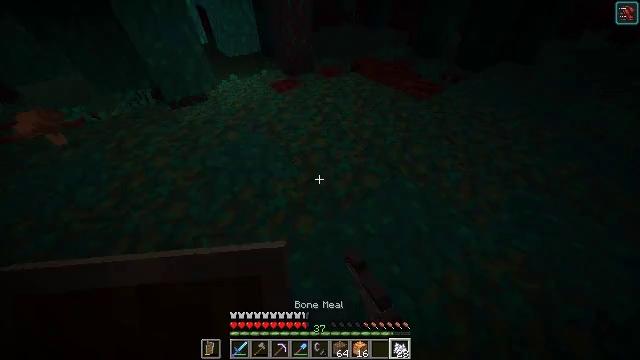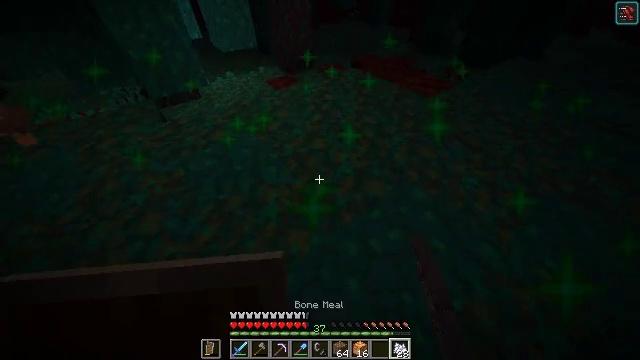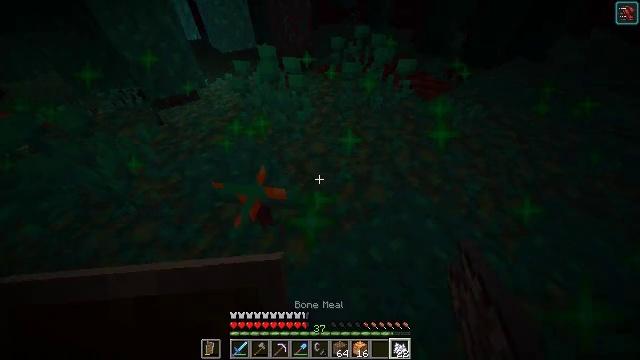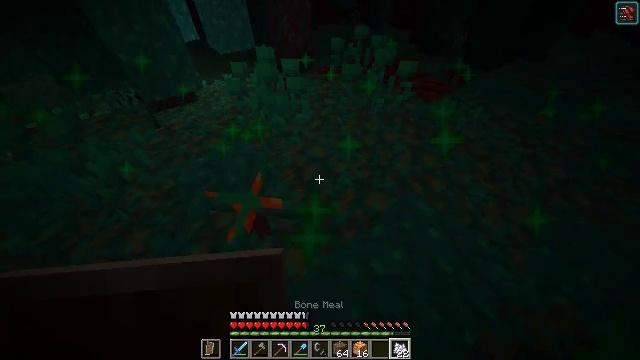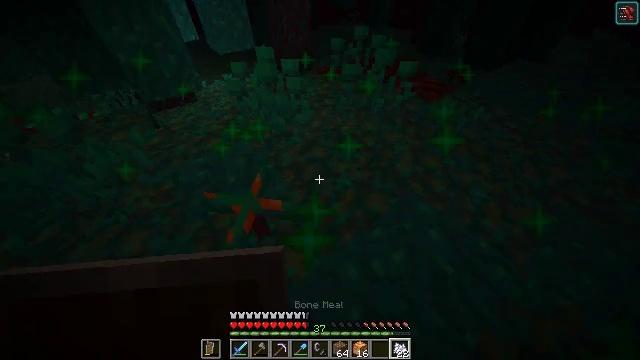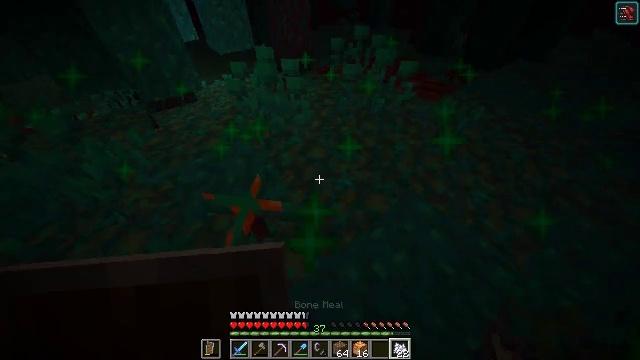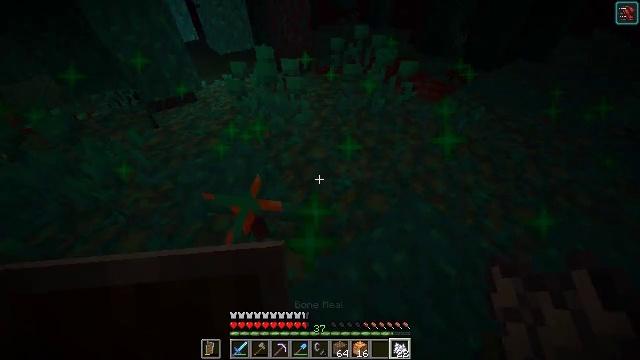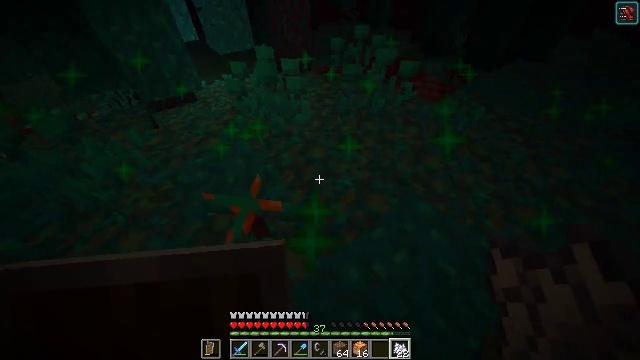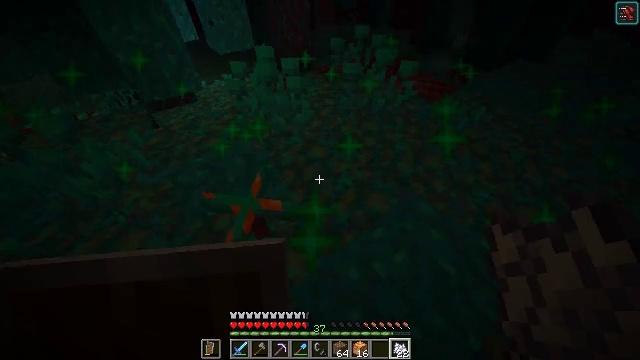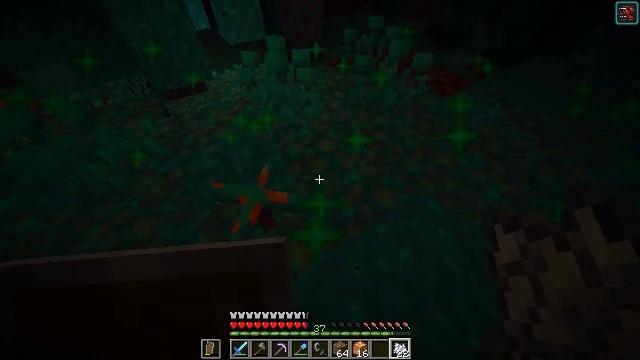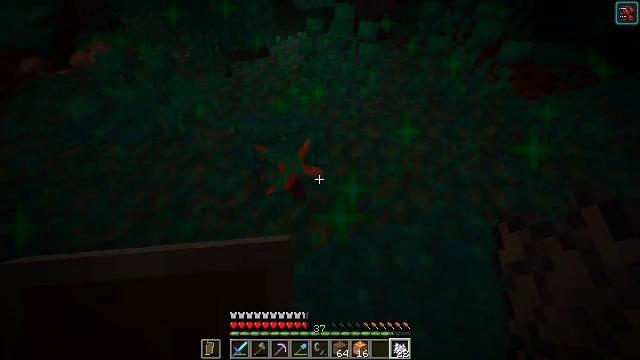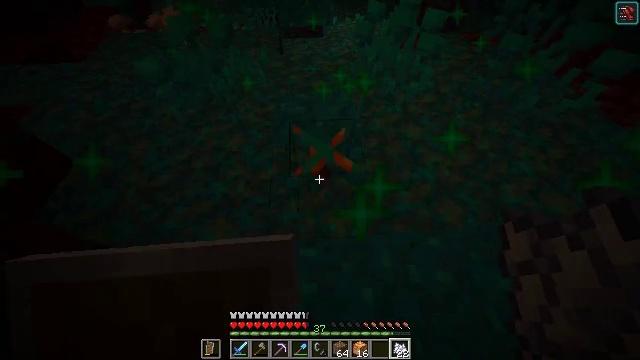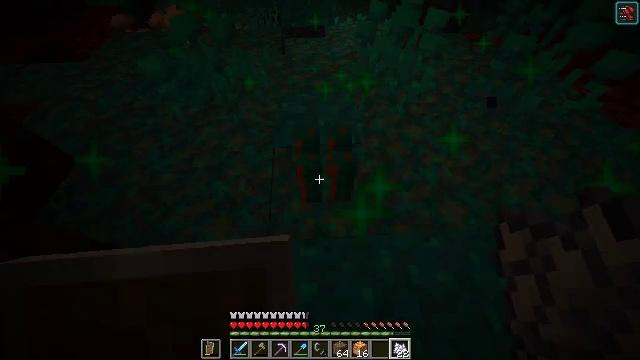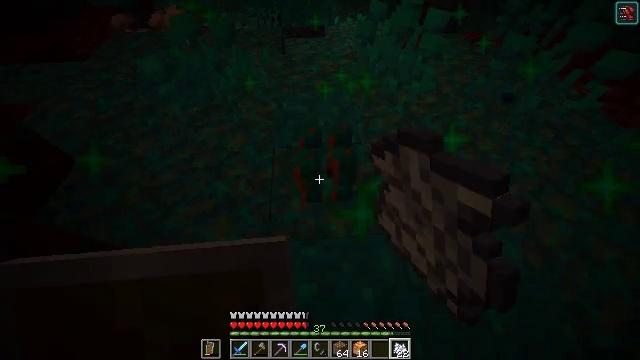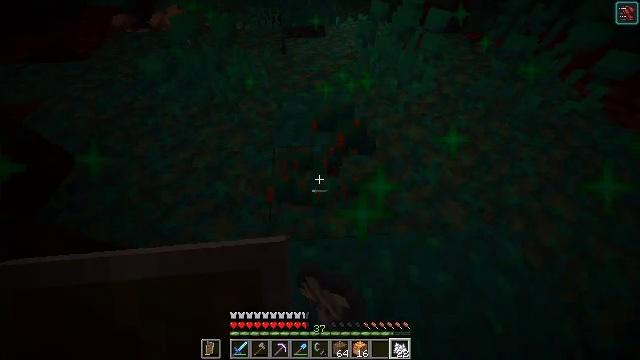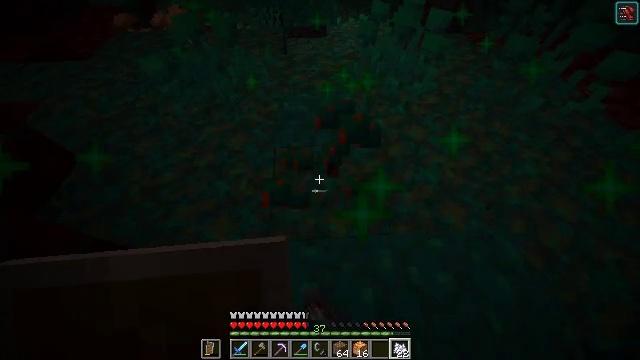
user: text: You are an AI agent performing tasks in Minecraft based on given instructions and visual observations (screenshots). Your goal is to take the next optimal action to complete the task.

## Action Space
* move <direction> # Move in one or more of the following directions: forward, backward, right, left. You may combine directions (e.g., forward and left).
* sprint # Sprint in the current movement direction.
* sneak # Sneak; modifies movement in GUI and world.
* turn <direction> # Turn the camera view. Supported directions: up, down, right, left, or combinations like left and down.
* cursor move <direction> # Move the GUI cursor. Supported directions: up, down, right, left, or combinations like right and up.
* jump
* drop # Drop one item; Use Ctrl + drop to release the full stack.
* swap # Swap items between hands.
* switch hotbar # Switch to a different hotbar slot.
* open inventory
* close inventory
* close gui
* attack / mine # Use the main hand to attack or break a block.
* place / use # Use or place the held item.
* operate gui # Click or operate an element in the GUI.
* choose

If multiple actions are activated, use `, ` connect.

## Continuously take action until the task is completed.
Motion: motion action
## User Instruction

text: Gather warped fungus in the Nether.
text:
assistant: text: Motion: no_op
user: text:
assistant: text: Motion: no_op
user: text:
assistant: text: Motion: no_op
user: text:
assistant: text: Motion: no_op
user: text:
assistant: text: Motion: no_op
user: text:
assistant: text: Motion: no_op
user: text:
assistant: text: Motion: no_op
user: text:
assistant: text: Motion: no_op
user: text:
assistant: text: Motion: turn left and down
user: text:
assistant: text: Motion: turn left and down
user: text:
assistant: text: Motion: turn left and down
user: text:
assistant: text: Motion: attack / mine
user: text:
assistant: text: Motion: attack / mine
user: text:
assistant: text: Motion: no_op
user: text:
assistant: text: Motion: no_op
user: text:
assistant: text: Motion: no_op
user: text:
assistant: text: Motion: no_op